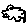
Label: cloud